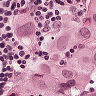
Metastatic tissue present: yes